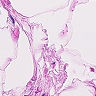
Metastatic tissue present: no